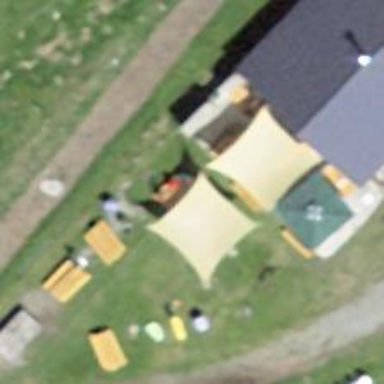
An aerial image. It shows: Restaurant.